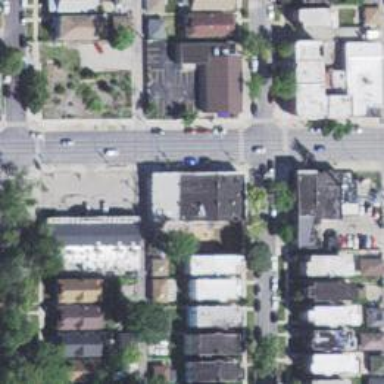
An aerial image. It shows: Alleyway designated as service road.